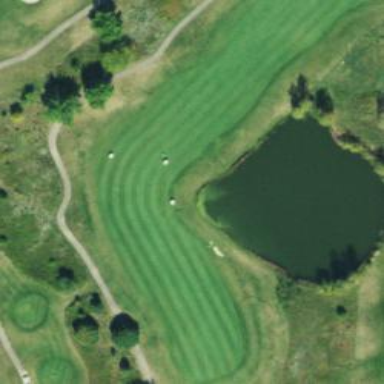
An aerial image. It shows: Golf hole.